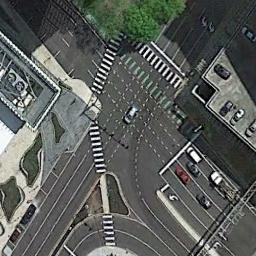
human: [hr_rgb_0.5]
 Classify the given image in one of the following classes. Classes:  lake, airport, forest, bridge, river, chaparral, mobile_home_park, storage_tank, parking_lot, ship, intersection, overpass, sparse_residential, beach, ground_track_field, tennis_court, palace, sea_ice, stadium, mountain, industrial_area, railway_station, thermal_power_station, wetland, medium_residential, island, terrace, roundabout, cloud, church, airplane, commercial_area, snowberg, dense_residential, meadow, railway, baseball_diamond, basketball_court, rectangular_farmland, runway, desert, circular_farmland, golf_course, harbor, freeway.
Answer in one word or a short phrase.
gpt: intersection